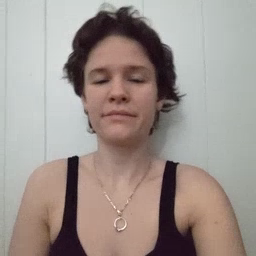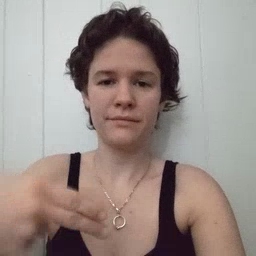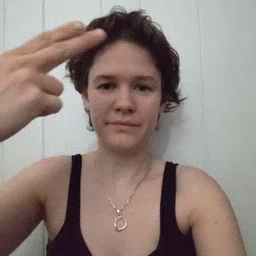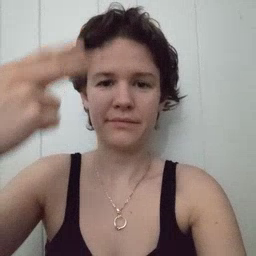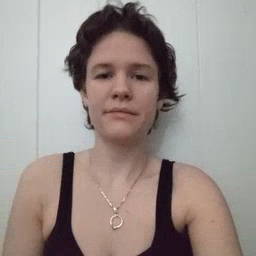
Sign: high